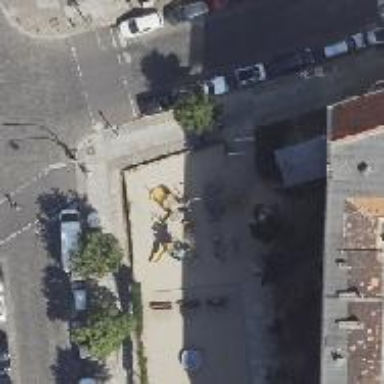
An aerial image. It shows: Playground featuring climbing frame.